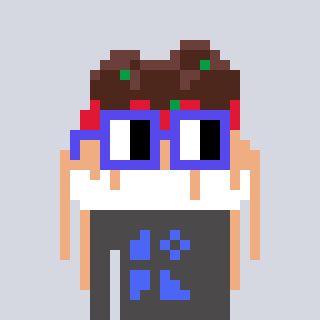
a pixel art character with square blue glasses, a spaghetti-shaped head and a grayscale-colored body on a cool background